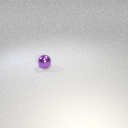
small purple metal sphere